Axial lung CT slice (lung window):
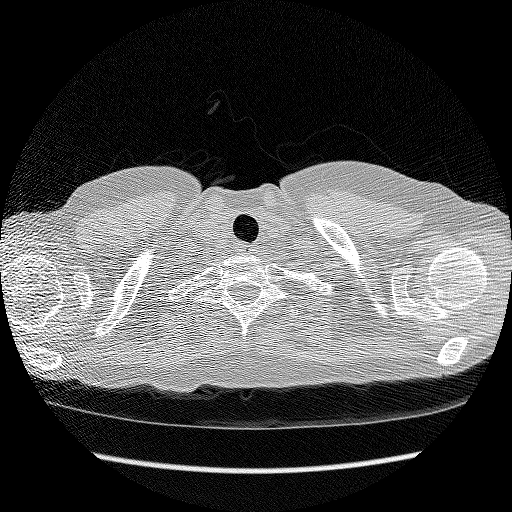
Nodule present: no